Question: I am having issues with my nav bar on my website. I want to make it red with a light red hover effect but for some reason it is coming out red and black.
How can I fix the colours?

'''
.navbar-inverse {
background-color: #cc0001;
}
'''
'''
<nav class="navbar navbar-inverse navbar-static-top" role="navigation">
<div class="container-fluid">
<div class="navbar-header">
<button type="button" class="navbar-toggle" data-toggle="collapse" data-target="#myNavbar">
<span class="icon-bar"></span>
<span class="icon-bar"></span>
<span class="icon-bar"></span>
</button>
<a href="index.html"><img src="..\images
pm.png" id="logo" /></a>
</div>
<div class="collapse navbar-collapse" id="myNavbar">
<ul class="nav navbar-nav">
<li class="active"><a href="index.html">Home</a></li>
<li class="active"><a href="videos.html">Videos</a></li>
<li class="active"><a href="aboutus.html">About us</a></li>
<li class="active"><a href="contactus.html">Contact us</a></li>
</ul>
<ul class="nav navbar-nav navbar-right">
</ul>
</div>
</div>
</nav>
'''
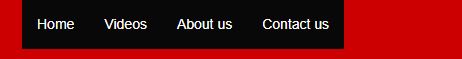
Answer: - - - 'navbar-nav li:hover'- '.navbar-nav li.active a'
'''
.navbar-inverse {
background-color: #cc0001 !important;
}
.navbar-nav li a:hover{
background-color: #ff3232 !important;
color:white;
}
.navbar-nav li.active a{
background-color: #ff0000 !important;
}
'''
'''
<link rel="stylesheet" href="https://maxcdn.bootstrapcdn.com/bootstrap/3.3.7/css/bootstrap.min.css">
<link rel="stylesheet" href="https://maxcdn.bootstrapcdn.com/font-awesome/4.2.0/css/font-awesome.min.css">
<script src="https://ajax.googleapis.com/ajax/libs/jquery/3.2.1/jquery.min.js"></script>
<script src="https://maxcdn.bootstrapcdn.com/bootstrap/3.3.7/js/bootstrap.min.js"></script>
<nav class="navbar navbar-inverse navbar-static-top" role="navigation">
<div class="container-fluid">
<div class="navbar-header">
<button type="button" class="navbar-toggle" data-toggle="collapse" data-target="#myNavbar">
<span class="icon-bar"></span>
<span class="icon-bar"></span>
<span class="icon-bar"></span>
</button>
<a href="index.html"><img src="http://via.placeholder.com/50x50" id="logo" /></a>
</div>
<div class="collapse navbar-collapse" id="myNavbar">
<ul class="nav navbar-nav">
<li class="active"><a href="index.html">Home</a></li>
<li><a href="videos.html">Videos</a></li>
<li><a href="aboutus.html">About us</a></li>
<li><a href="contactus.html">Contact us</a></li>
</ul>
<ul class="nav navbar-nav navbar-right">
</ul>
</div>
</div>
</nav>
'''